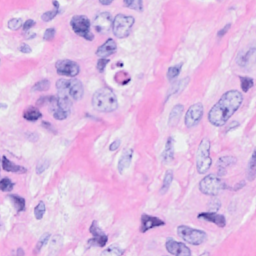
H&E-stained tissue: Breast